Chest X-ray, PA view. Patient: 25 years old, sex F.
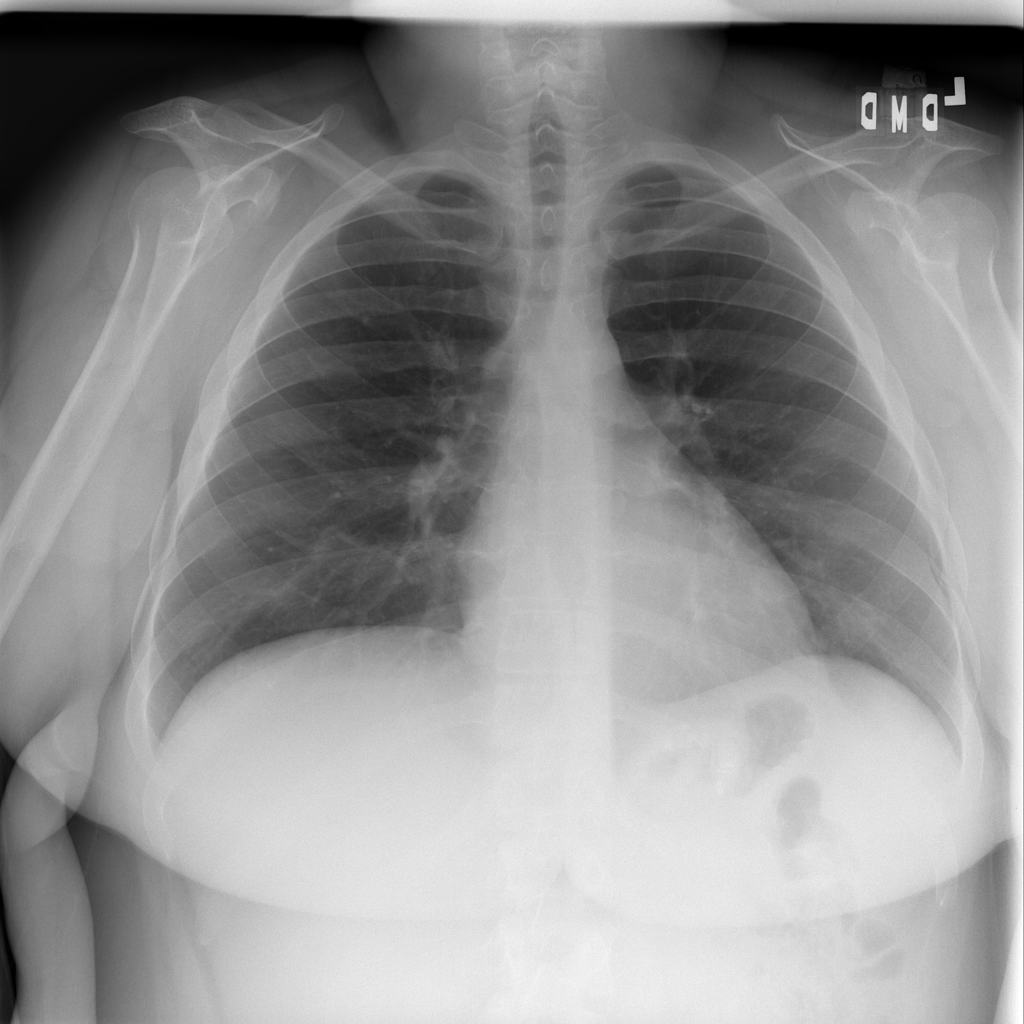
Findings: No Finding